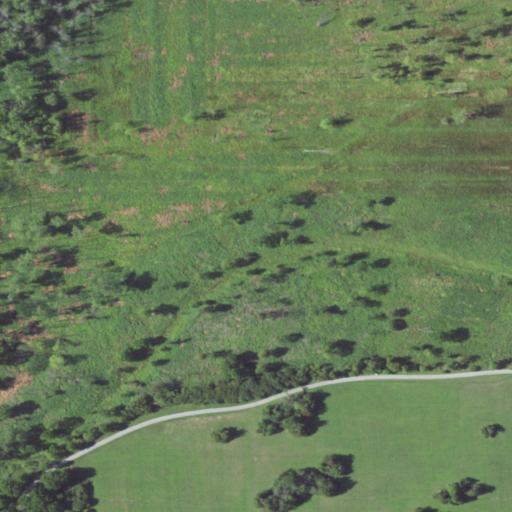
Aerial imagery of plain(s) in Illinois named Kickapoo Meadows containing woody wetlands, open development, deciduous forest, herbaceous wetlands, pasture, mixed forest, low intensity development, and medium intensity development